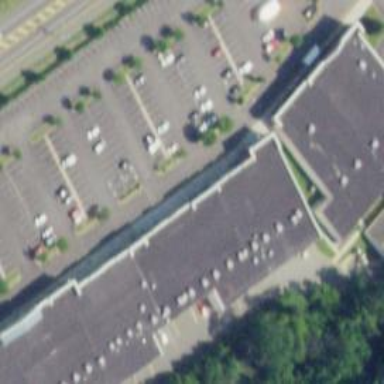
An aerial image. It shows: Supermarket.